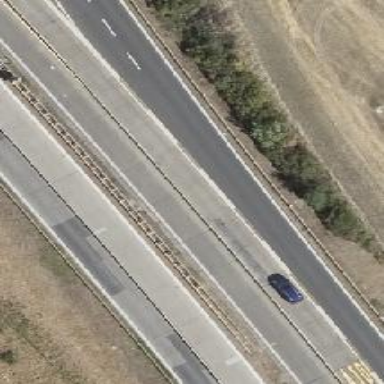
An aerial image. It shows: Motorway junction.